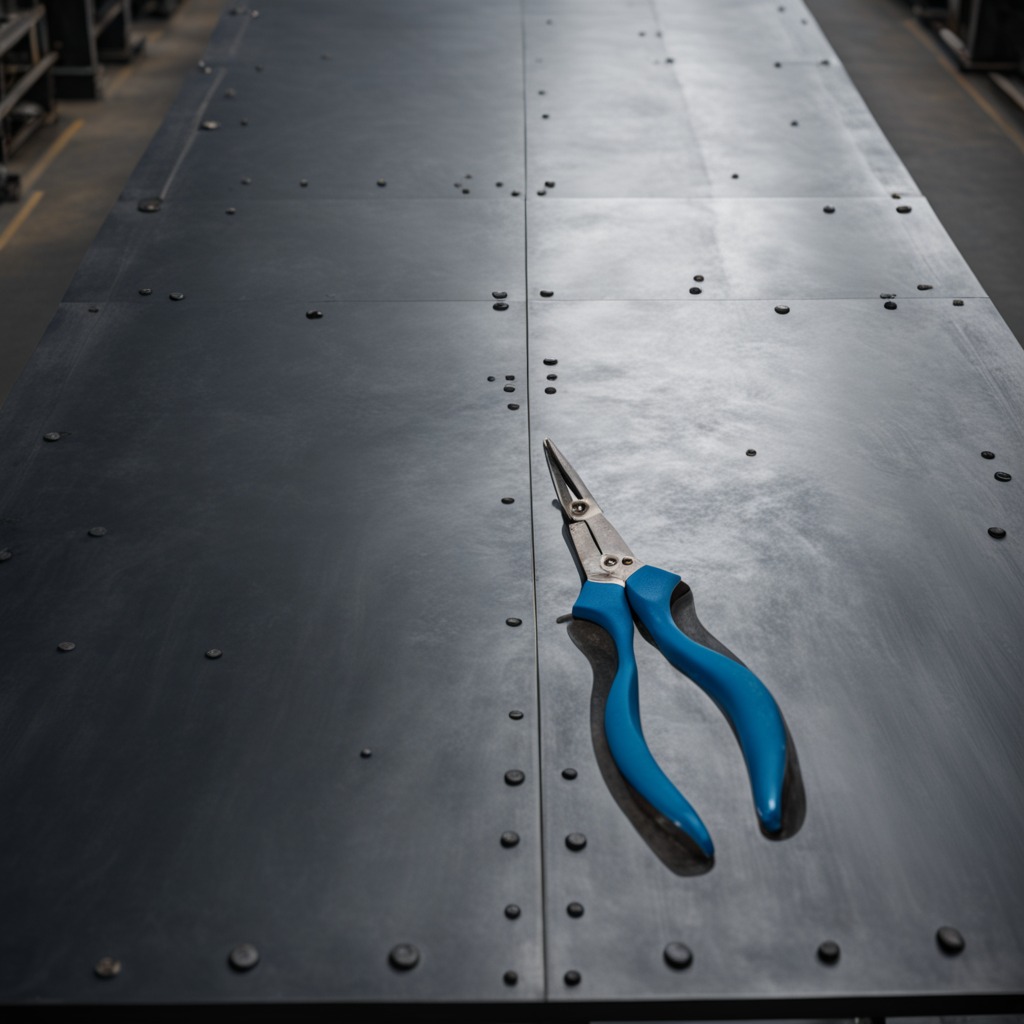
A plier is lying on the cold steel table in a mining workshop.